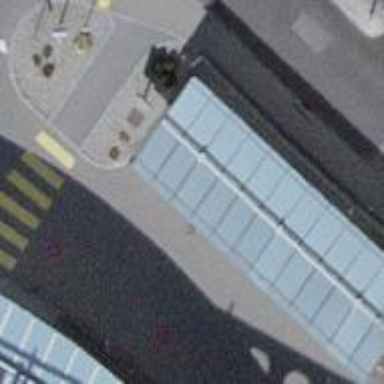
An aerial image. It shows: Building with bicycle parking shed.